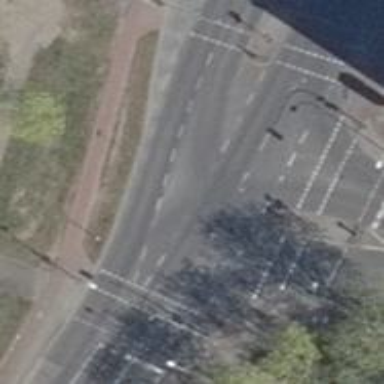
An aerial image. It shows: Traffic signals at road crossing.